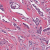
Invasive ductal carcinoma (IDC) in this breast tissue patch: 1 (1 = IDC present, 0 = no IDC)